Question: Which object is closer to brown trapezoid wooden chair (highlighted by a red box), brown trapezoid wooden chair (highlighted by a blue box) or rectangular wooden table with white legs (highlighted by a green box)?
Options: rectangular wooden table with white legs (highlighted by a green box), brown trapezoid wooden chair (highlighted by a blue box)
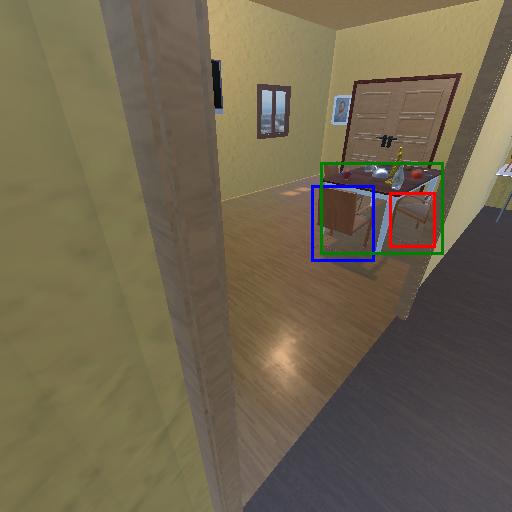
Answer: rectangular wooden table with white legs (highlighted by a green box)